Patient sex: M
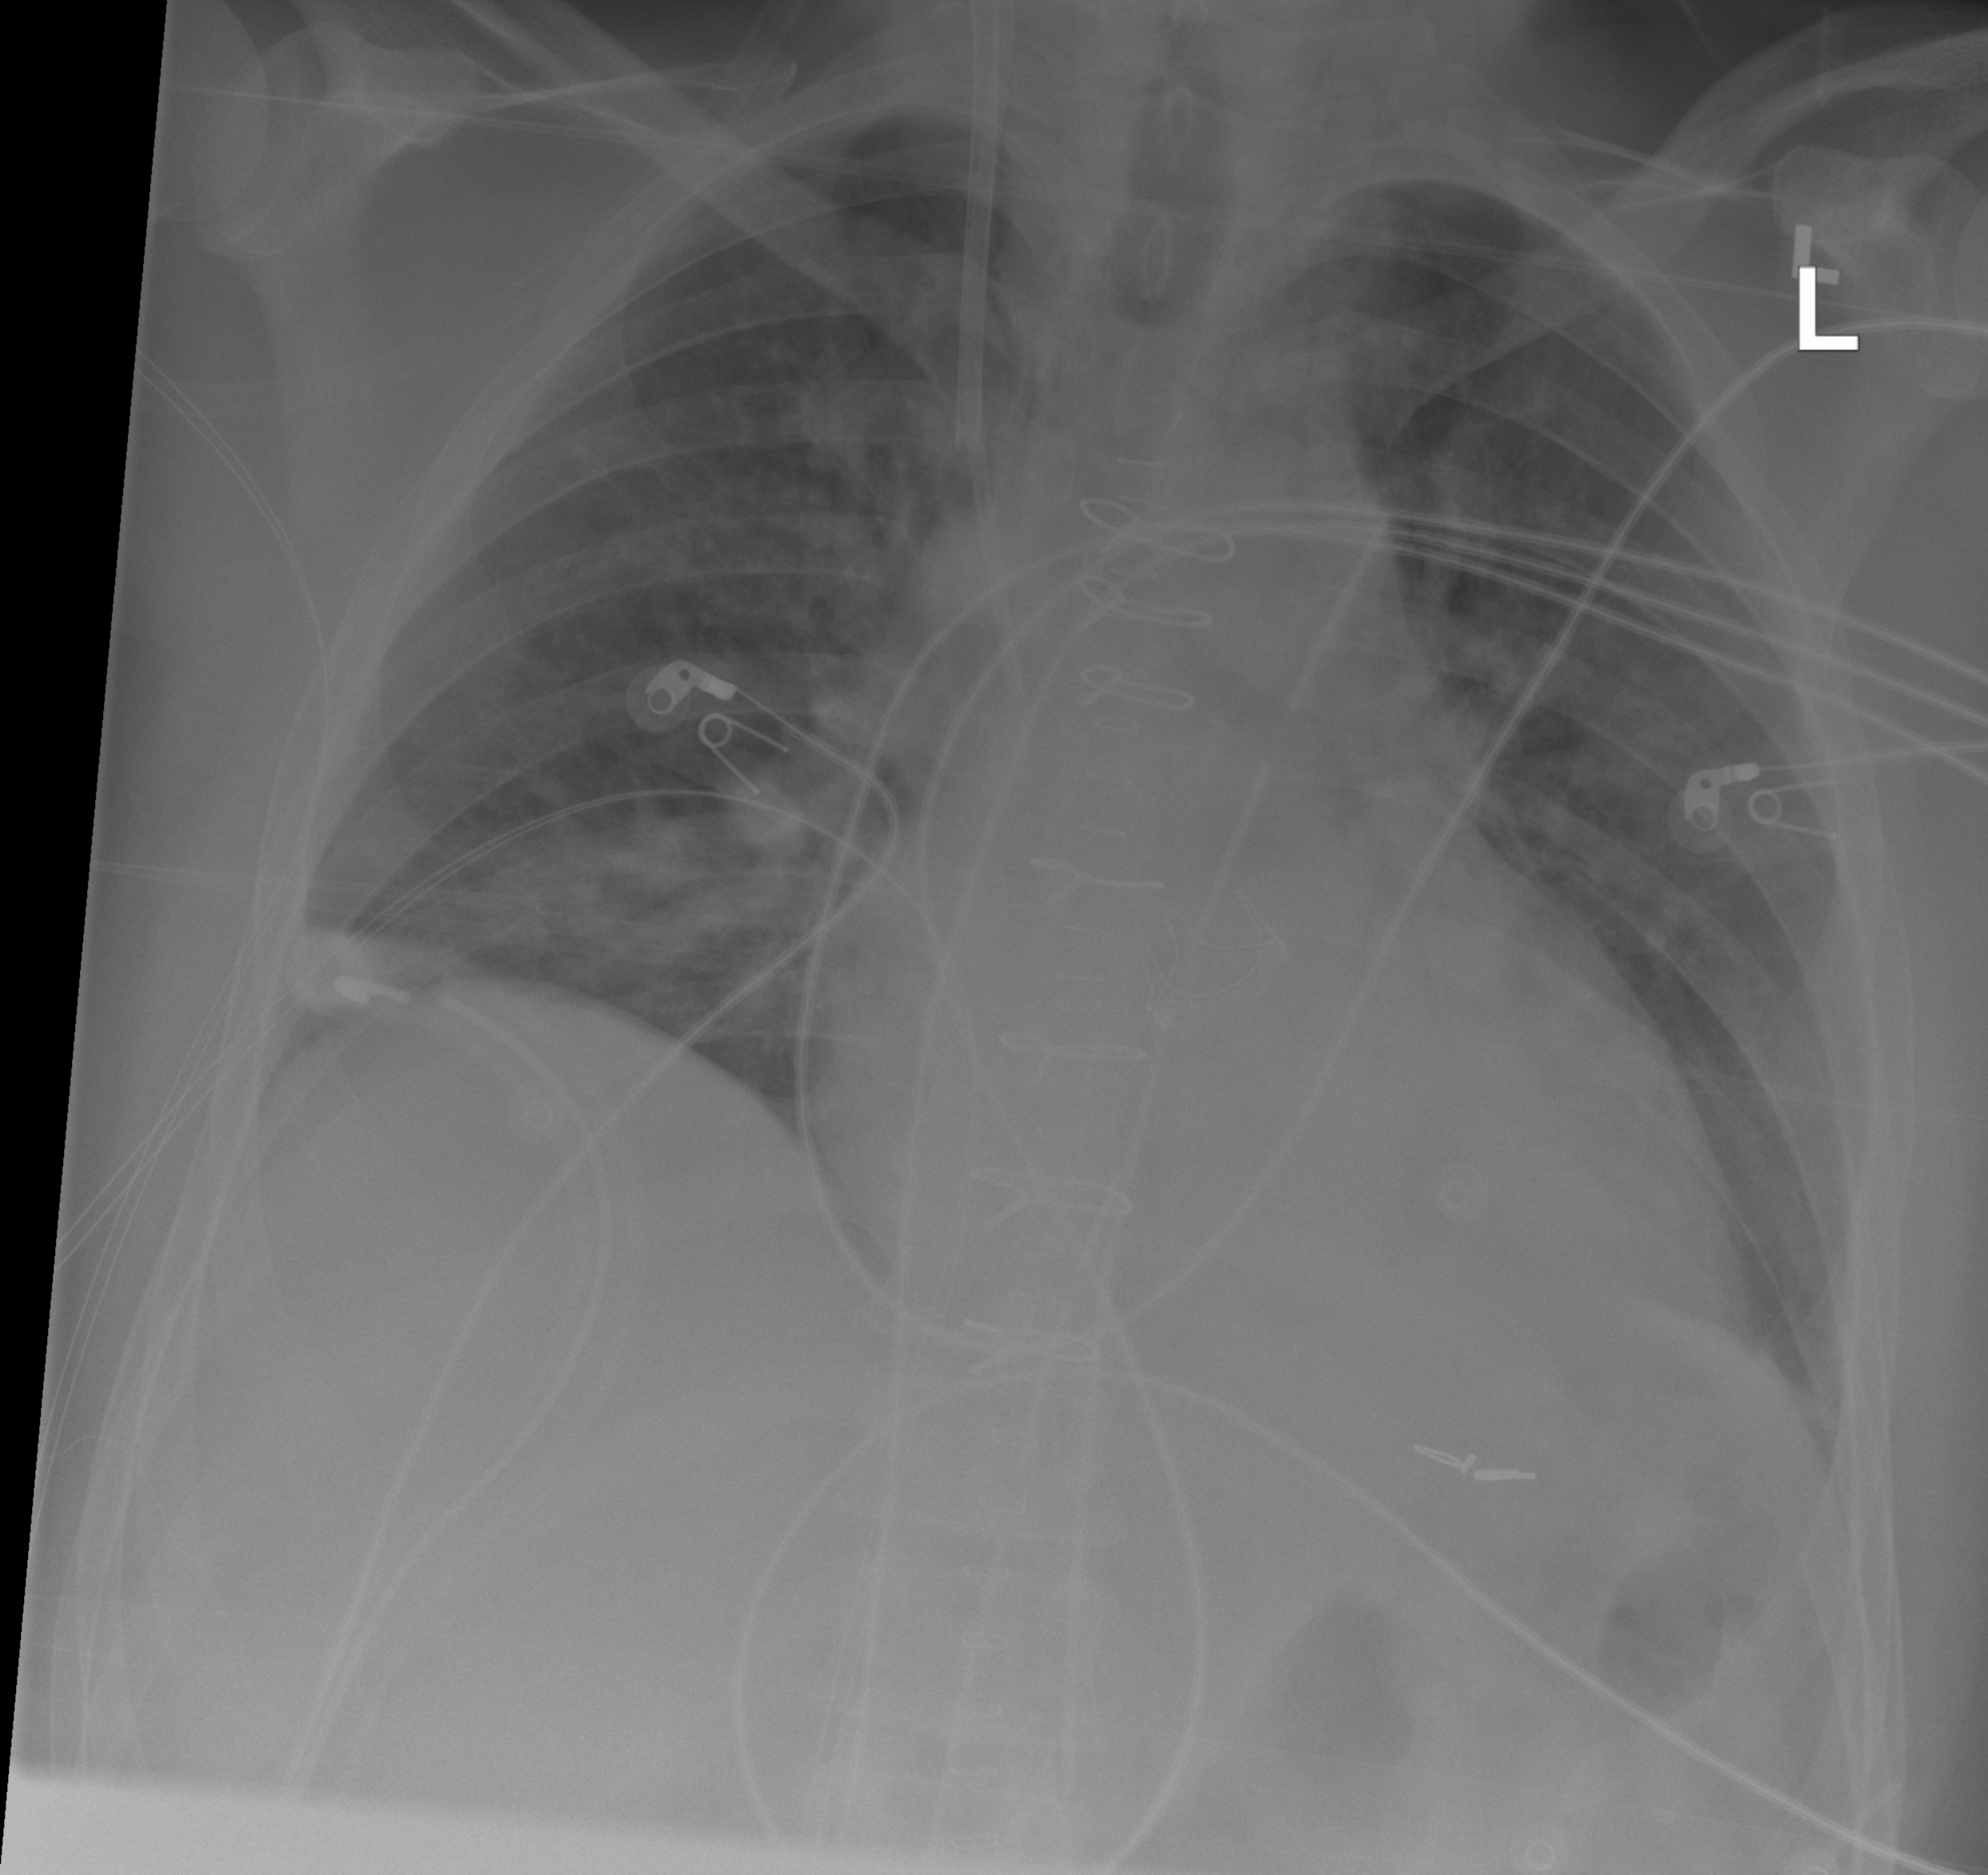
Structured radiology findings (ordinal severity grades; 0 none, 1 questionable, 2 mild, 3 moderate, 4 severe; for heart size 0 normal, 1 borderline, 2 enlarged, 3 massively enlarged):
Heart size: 2
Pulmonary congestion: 0
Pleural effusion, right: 0
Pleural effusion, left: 0
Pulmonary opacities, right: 0
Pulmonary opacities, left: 0
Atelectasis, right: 2
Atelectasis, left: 0